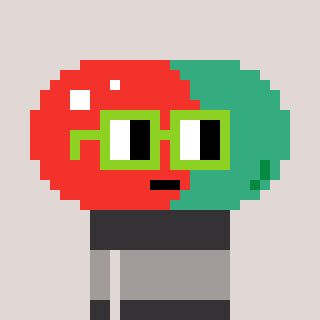
a pixel art character with square light green glasses, a pill-shaped head and a grayscale-colored body on a warm background